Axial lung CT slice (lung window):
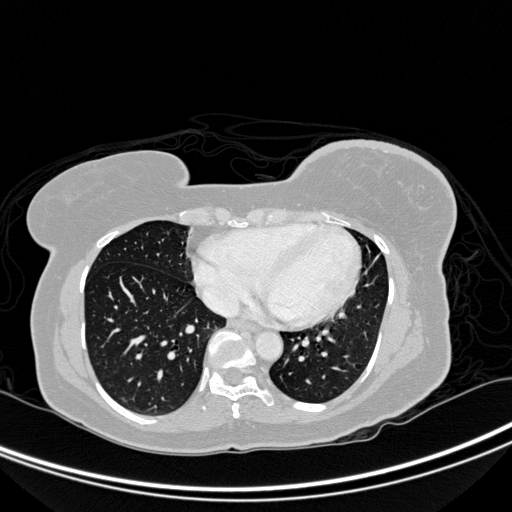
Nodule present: no